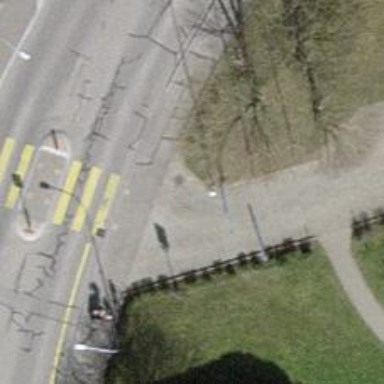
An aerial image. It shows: Cycle barrier.